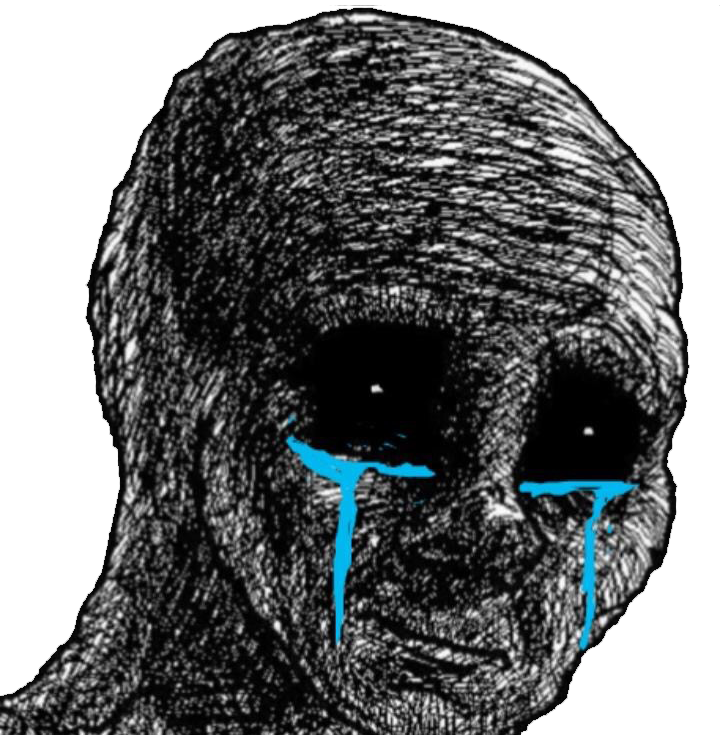
Label: 5_Withered_Wojak